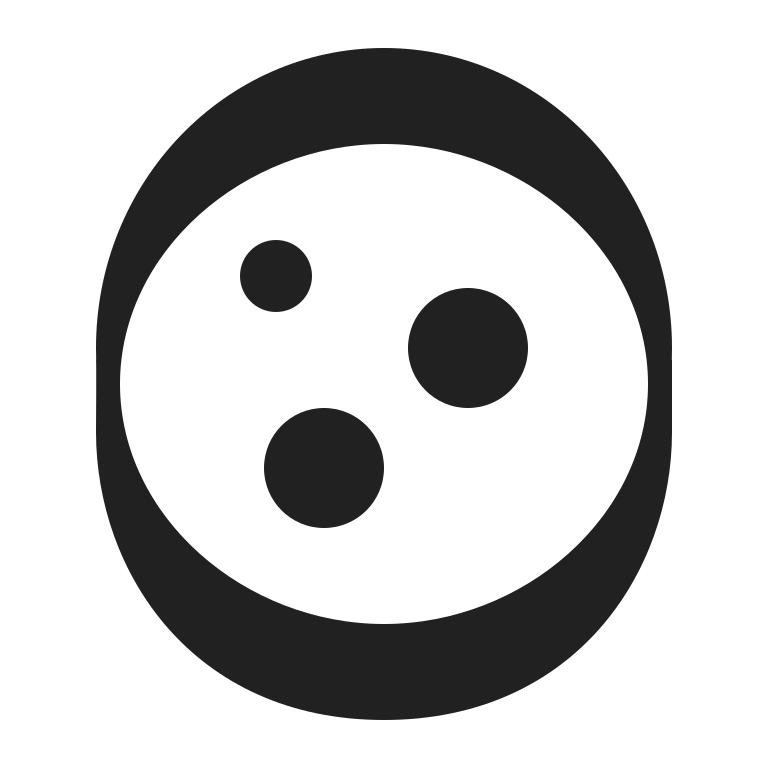
petri dish high contrast